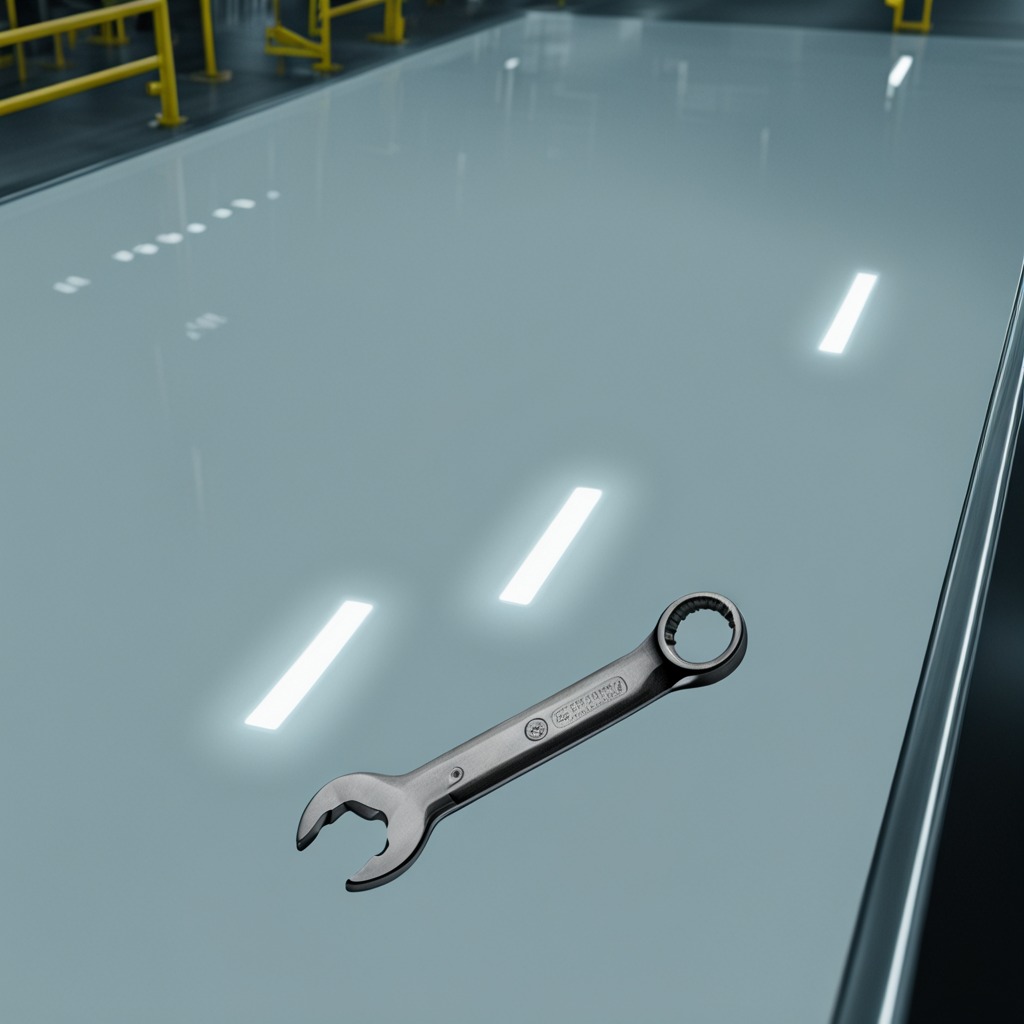
A wrench is lying on a high-gloss table in a ship maintenance bay industrial lighting.